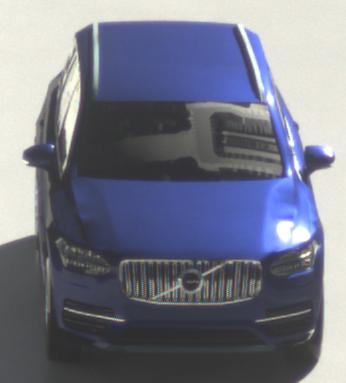
Make: Volvo
Model: XC90 B5
Detailed model: XC90 (L)
Model produced from: 2019/08
Model produced until: 2020/04
Doors: 5
Color: blue
Road condition: wet road
Daytime: morning or afternoon
Contrast: high contrast